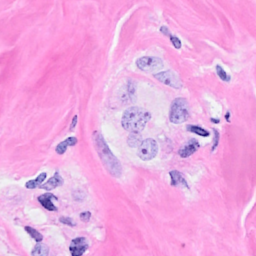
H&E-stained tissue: Breast